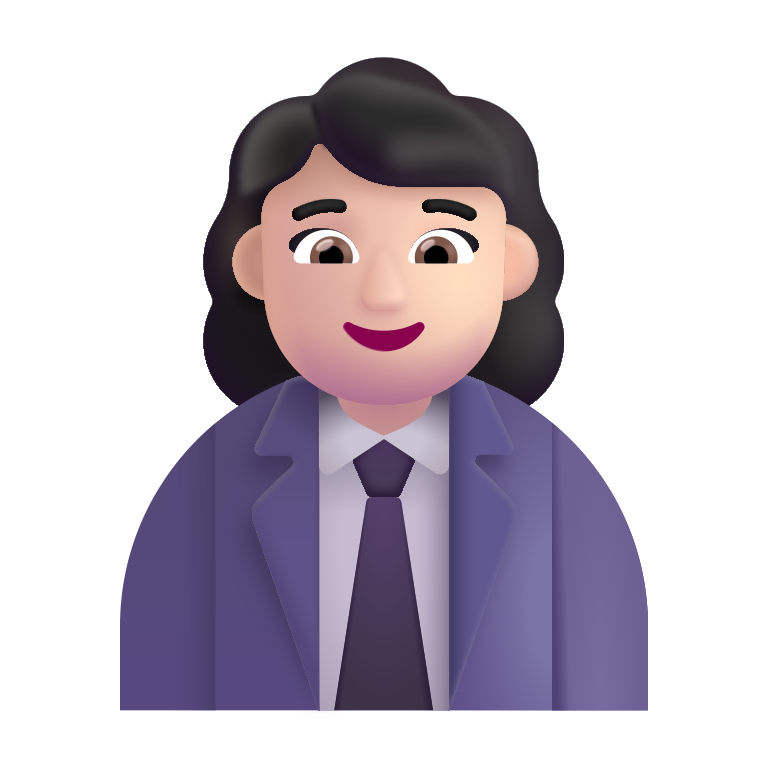
woman office worker color light